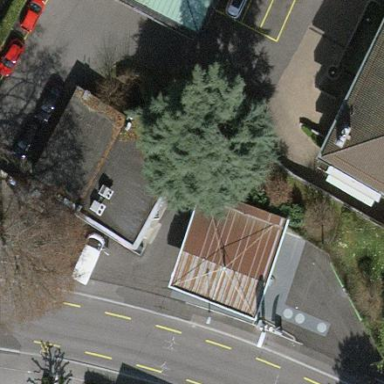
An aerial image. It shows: Convenience store inside building.